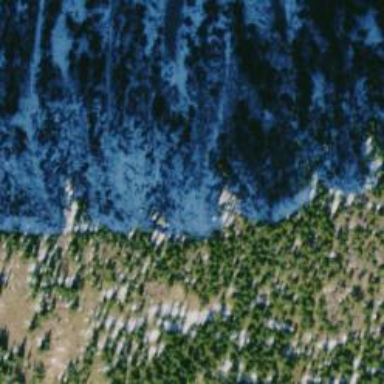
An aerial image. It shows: Cliff in nature.